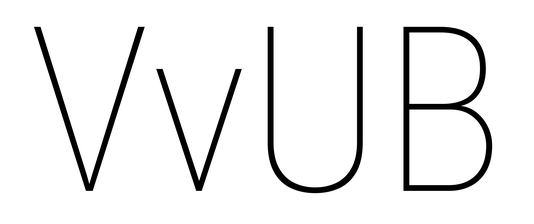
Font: Roboto_Condensed_Thin